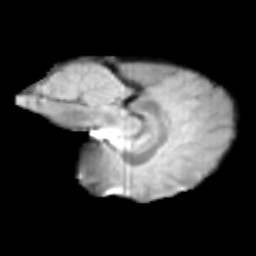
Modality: T2w
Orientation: sagittal
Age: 12
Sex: female
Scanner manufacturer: siemens
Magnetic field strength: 3 T
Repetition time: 3.8 s
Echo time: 0.07 s